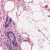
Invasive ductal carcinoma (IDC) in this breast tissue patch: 0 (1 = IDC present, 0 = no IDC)